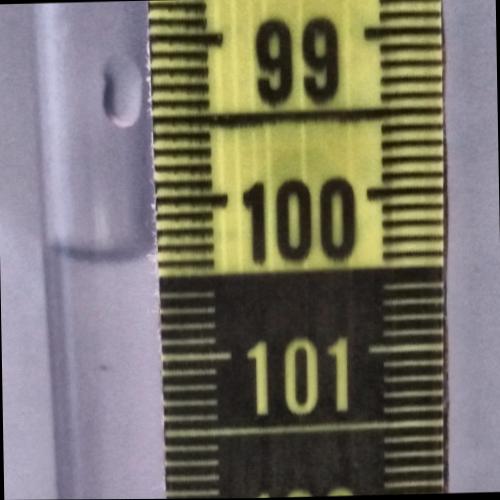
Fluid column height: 100.3 cm